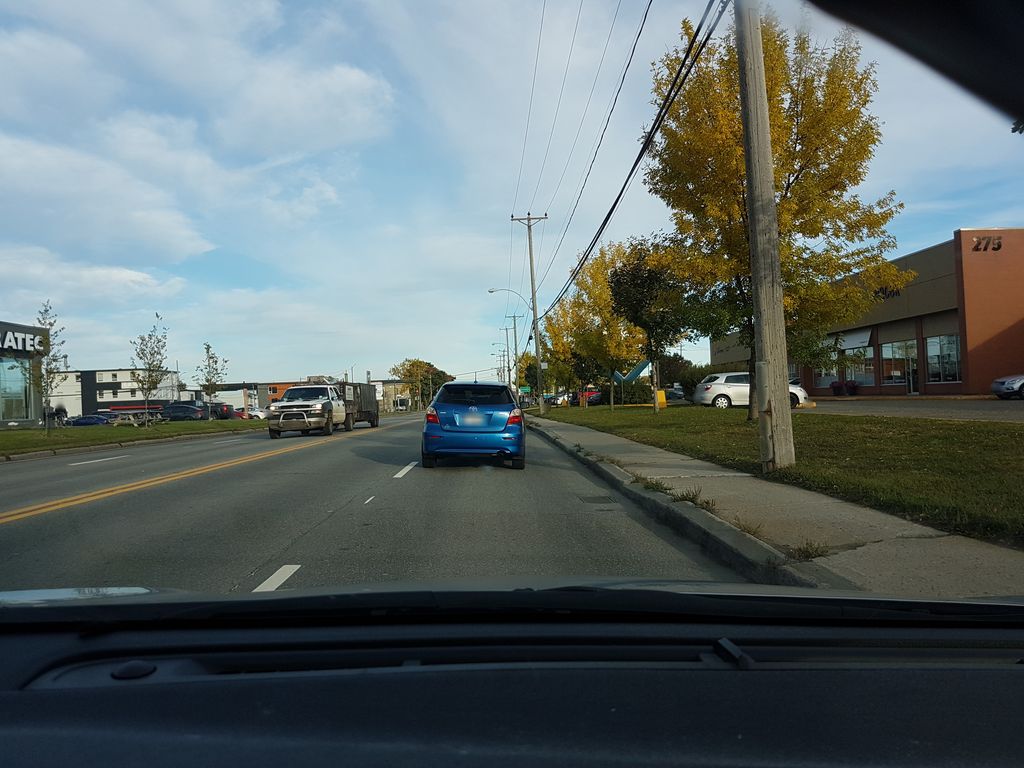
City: quebec_city